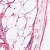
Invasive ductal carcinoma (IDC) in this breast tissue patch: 0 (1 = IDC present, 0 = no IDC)